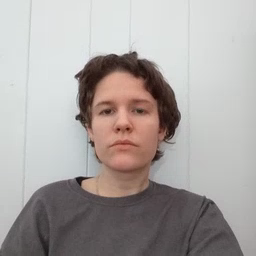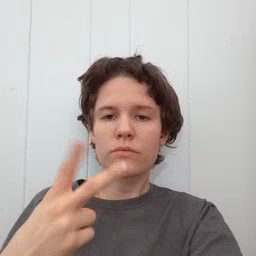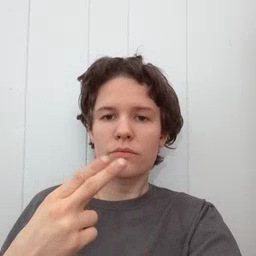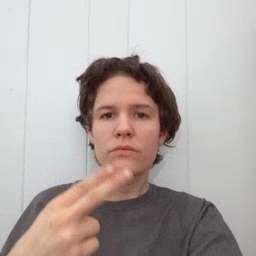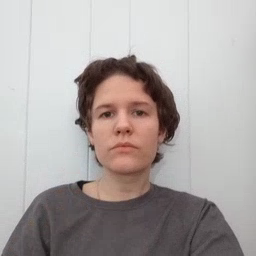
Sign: scissors